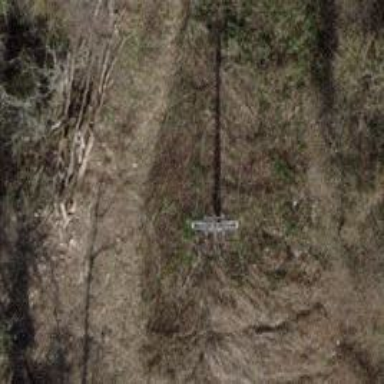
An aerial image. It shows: Minor power line.